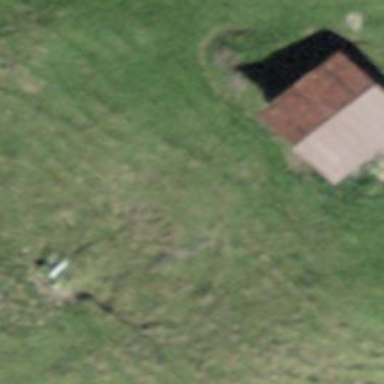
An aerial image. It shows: Barn.